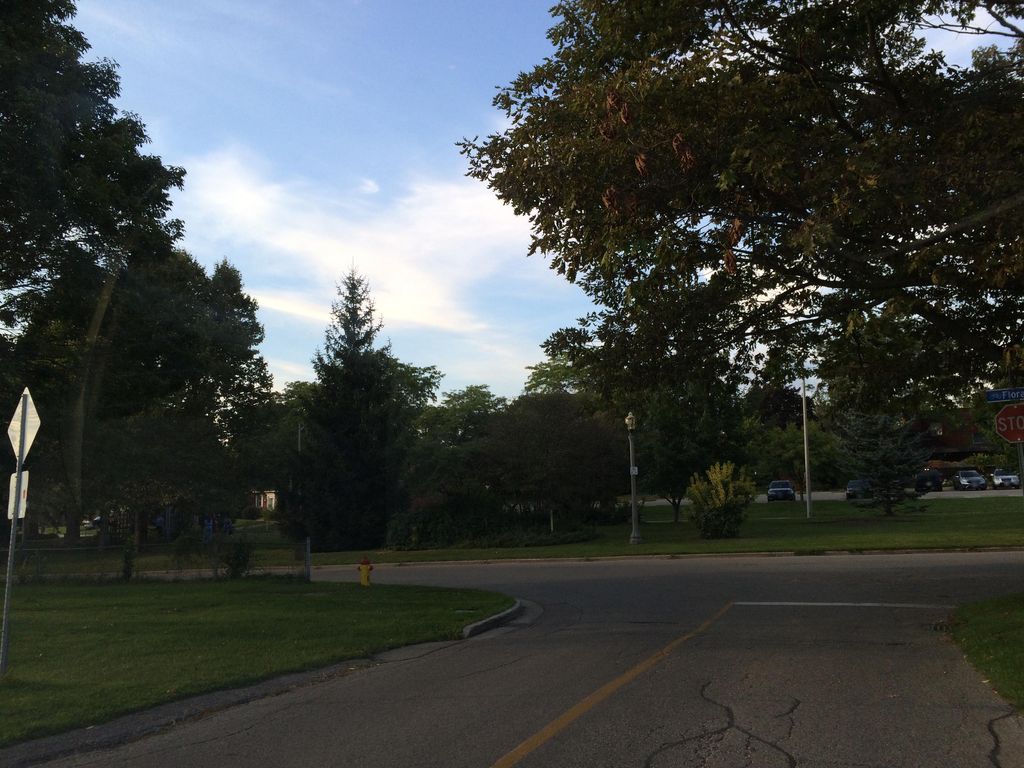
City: kitchener-waterloo